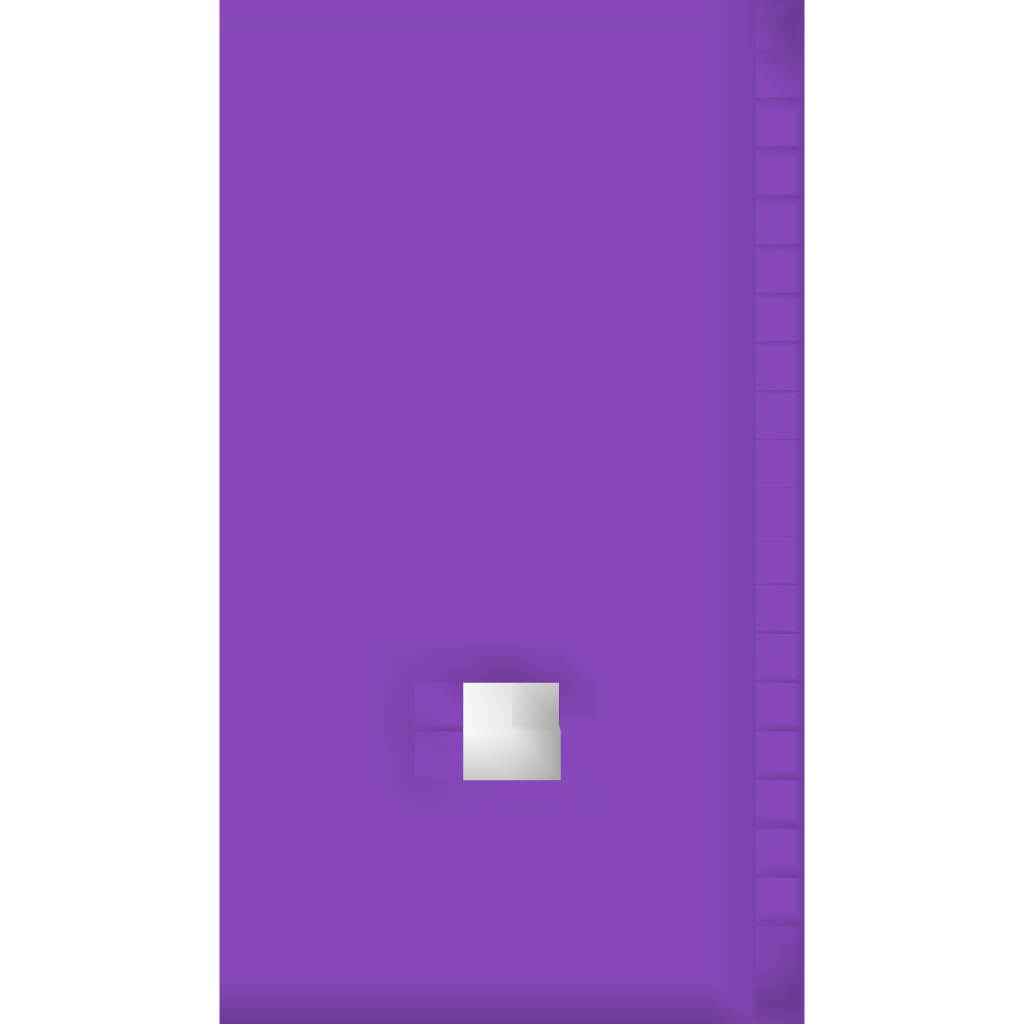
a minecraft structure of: WitchHouse bad low quality